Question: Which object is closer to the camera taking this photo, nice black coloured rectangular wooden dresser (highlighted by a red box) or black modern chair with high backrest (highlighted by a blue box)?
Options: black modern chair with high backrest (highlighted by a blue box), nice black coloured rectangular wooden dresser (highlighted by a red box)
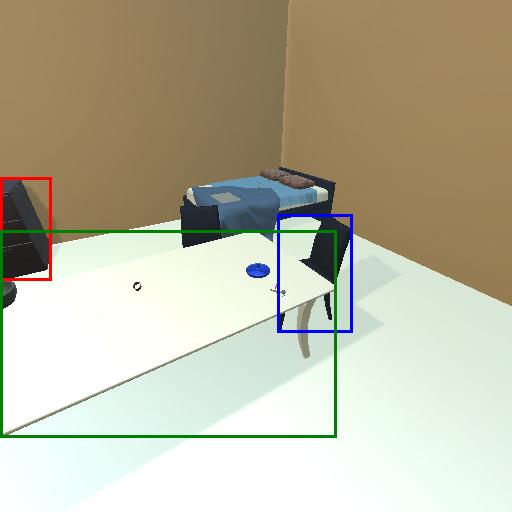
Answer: black modern chair with high backrest (highlighted by a blue box)